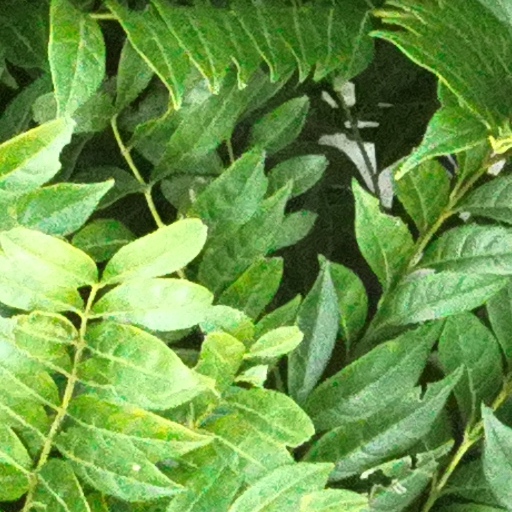
Species: Jacaranda copaia
GBIF accepted scientific name: Jacaranda copaia
Crown area (m\u00b2): 124.246